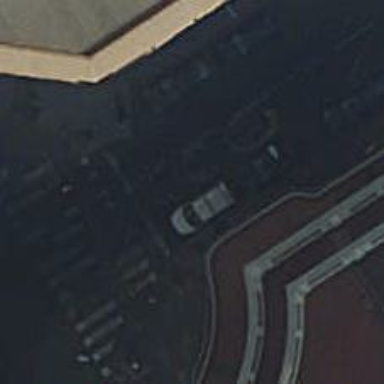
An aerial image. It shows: Taxi stand.